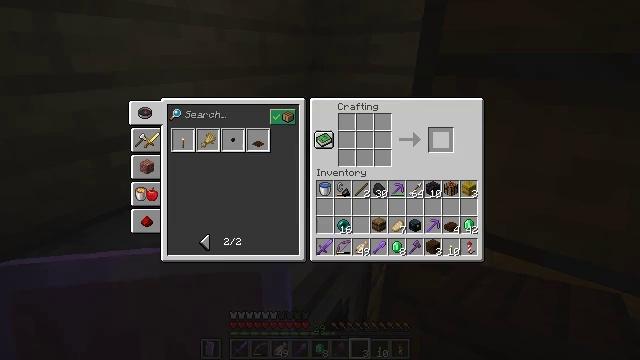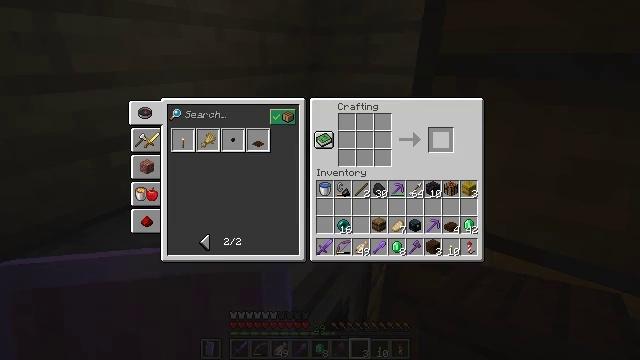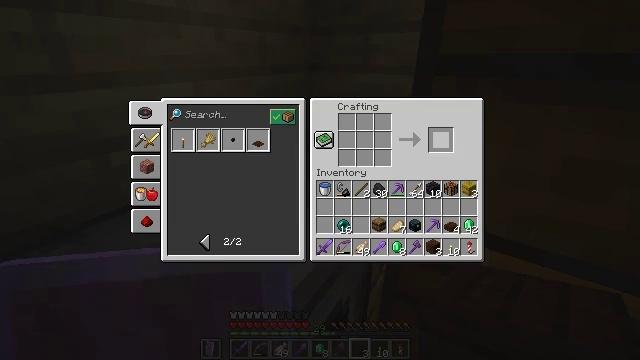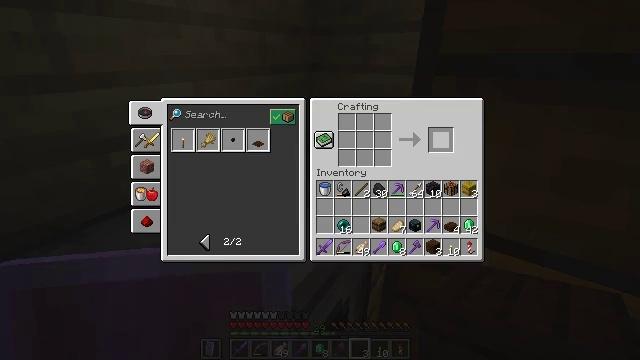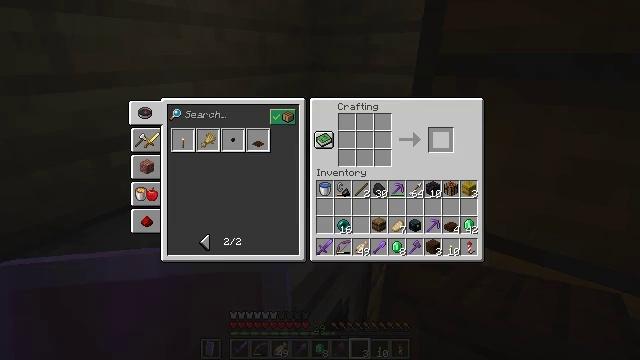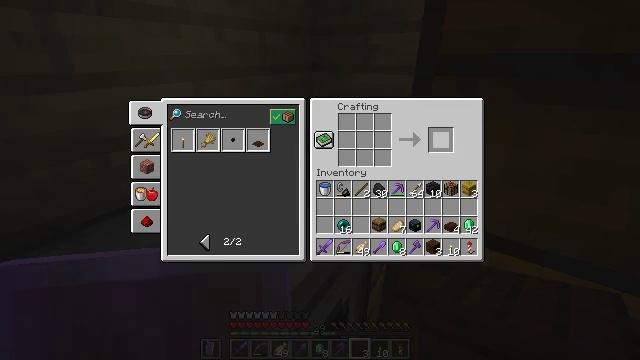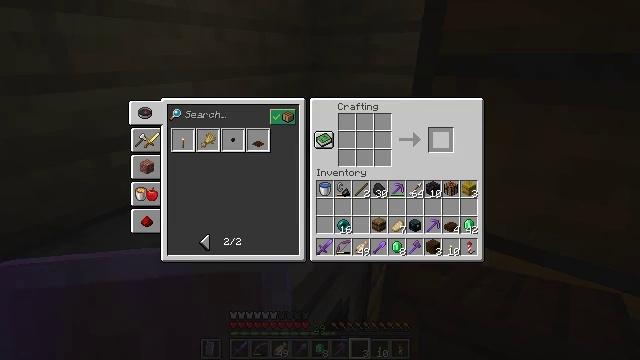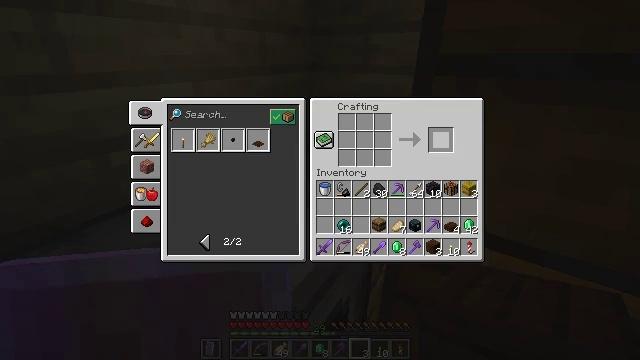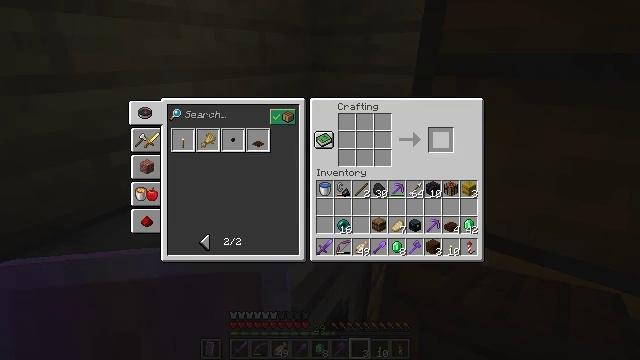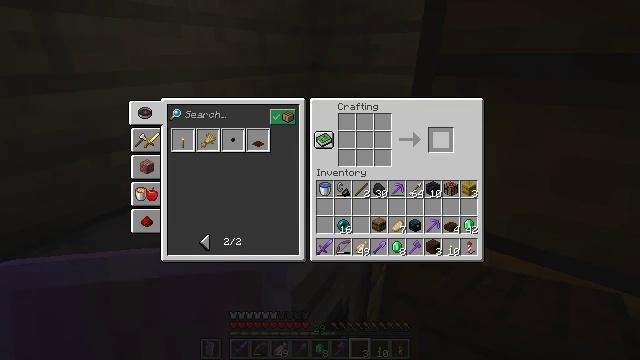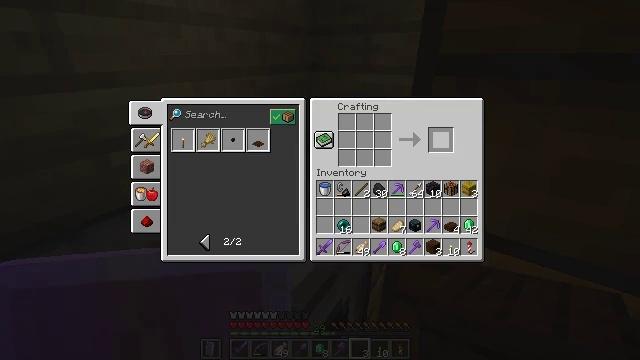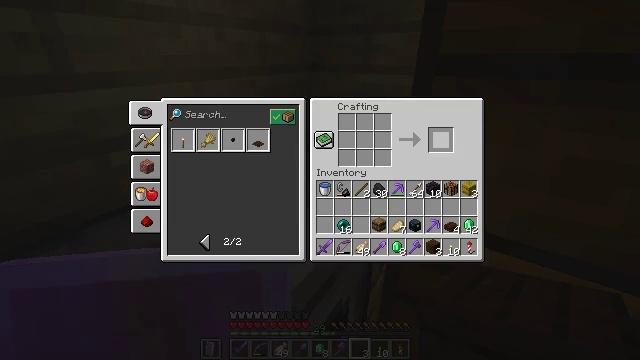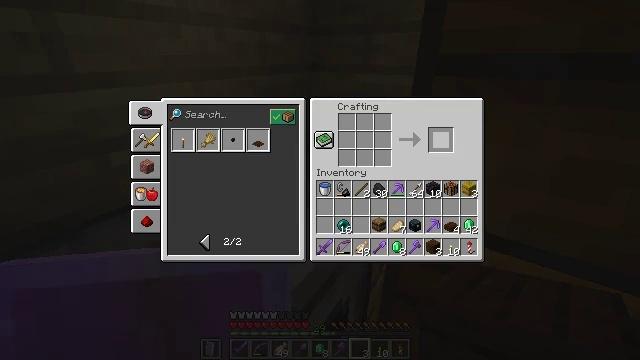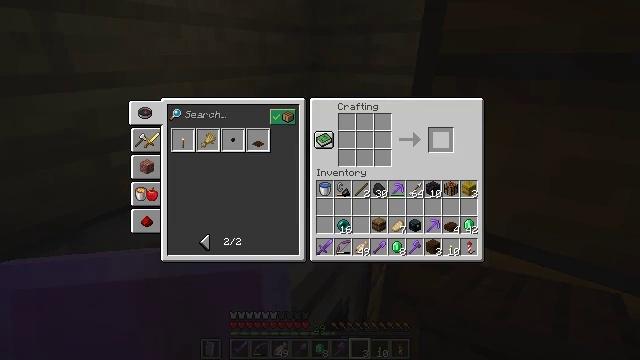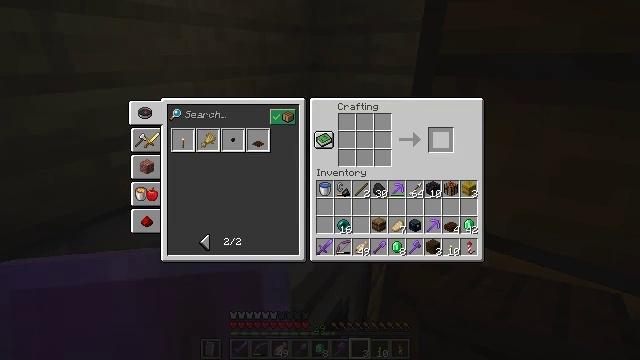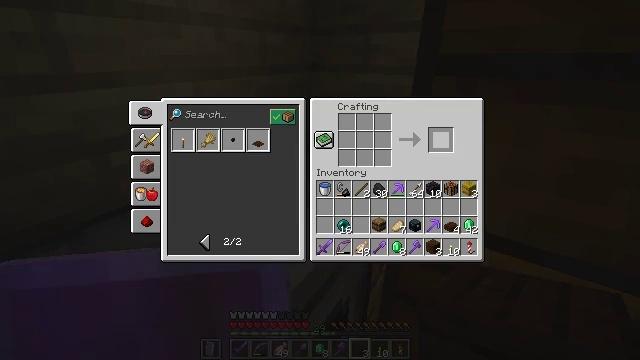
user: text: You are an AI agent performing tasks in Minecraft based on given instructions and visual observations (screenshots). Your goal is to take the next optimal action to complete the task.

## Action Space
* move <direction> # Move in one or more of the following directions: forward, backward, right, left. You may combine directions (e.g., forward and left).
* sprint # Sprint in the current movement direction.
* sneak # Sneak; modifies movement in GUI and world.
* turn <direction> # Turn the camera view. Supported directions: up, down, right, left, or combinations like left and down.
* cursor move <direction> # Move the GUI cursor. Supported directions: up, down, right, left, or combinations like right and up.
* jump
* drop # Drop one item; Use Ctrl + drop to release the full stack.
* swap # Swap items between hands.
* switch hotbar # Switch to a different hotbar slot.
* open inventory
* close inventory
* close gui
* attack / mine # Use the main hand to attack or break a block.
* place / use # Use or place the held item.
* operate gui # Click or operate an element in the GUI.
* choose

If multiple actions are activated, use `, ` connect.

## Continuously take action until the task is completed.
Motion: motion action
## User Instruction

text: Mine the shulker box.
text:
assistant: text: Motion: sneak, attack / mine
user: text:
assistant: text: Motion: sneak
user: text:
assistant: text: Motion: sneak
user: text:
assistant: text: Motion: no_op
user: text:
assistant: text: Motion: no_op
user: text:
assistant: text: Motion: no_op
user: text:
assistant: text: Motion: no_op
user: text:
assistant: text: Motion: no_op
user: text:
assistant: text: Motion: no_op
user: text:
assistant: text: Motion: no_op
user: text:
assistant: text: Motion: no_op
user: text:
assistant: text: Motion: no_op
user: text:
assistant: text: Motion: no_op
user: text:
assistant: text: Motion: no_op
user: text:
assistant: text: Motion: no_op
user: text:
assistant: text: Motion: no_op
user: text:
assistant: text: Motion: no_op
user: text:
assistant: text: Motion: no_op
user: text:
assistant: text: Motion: no_op
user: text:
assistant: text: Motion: no_op
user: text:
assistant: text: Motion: no_op
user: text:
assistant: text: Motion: no_op
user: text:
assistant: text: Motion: no_op
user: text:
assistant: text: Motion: no_op
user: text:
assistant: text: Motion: no_op
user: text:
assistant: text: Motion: no_op
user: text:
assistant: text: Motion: no_op
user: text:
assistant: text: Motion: no_op
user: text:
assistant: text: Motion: no_op
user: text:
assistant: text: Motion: no_op